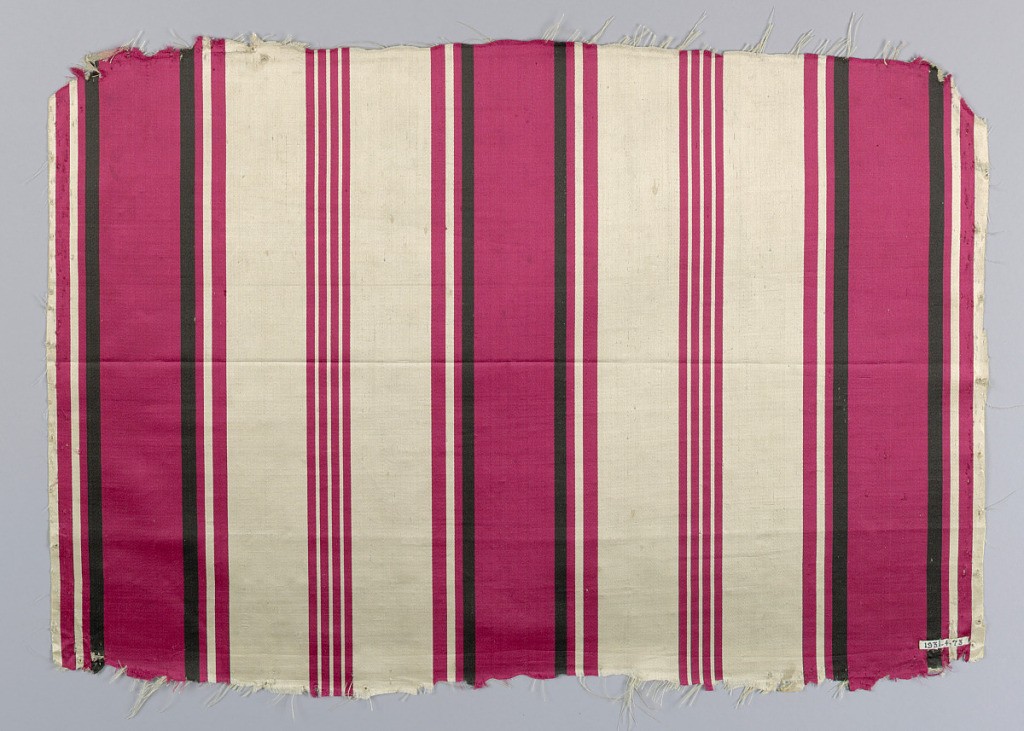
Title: Textile
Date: early 19th century
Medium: silk Technique: satin weave
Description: Fragment of upholstery fabric in red, black and white stripes.